Question: I'm trying to get a data firebase realtime database. I can show data with console.log() but I cannot show in Flat list. I tried different ways to solve this problem. But, I could not find any certain solution.
Here, my JSON tree in firebase:

Here, my code:
'''
const NotesList = (props) => {
const { colors } = useTheme();
const styles = customStyles(colors);
const user = auth().currentUser
const [data, setData] = useState([]);
const [loading, setLoading] = useState(false);
const getData = () => {
firebase.database().ref('notes/').on('value', function (snapshot) {
console.log(snapshot.val())
});
}
useEffect(() => {
setTimeout(() => {
setData(getData);
setLoading(true);
}, 1000);
}, []);
const renderItem = ({ item }) => {
return (
<View style={{ marginRight: 10, marginLeft: 10 }}>
<TouchableOpacity>
<NoteCard title={item.noteTitle} icerik={item.noteDetails} date={item.timestamp} />
</TouchableOpacity>
</View>
);
};
const split = () => {
let icerik = data.map((item, key) => item.icerik);
return icerik.slice(0, 1) + '...';
};
return (
<View style={styles.container}>
<StatusBar barStyle="light-content" />
<NoteSearchBar />
{!loading ? (
<View style={{ alignItems: 'center' }}>
<ActivityIndicator color="#ff5227" />
</View>
) : (
<FlatList
data={data}
numColumns={2}
renderItem={renderItem}
keyExtractor={(item, index) => index.toString()}
/>
)}
<TouchableOpacity
style={styles.addButton}
onPress={() => props.navigation.navigate('AddNote')}>
<Plus width={40} height={40} fill="white" margin={10} />
</TouchableOpacity>
</View>
);
};
'''
I tried many different ways, but no suggestions solved the problem. I would be glad if you could help.
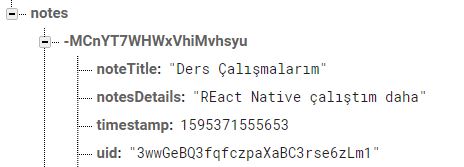
Answer: I found solution and I want to share it with you guys.
I kept the data from firebase as a child at a new value, then I put it in setData. In this way, I can display the data in the flat list.
'''
const getData = () => {
firebase.database().ref('notes/').on('value', snapshot => {
let responselist = Object.values(snapshot.val())
setData(responselist)
console.log(snapshot.val())
setLoading(true);
});
}
useEffect(() => {
getData();
}, []);
'''
Also, while firebase realtime DB was working, a new method called Object method helped when taking child values in the JSON tree.